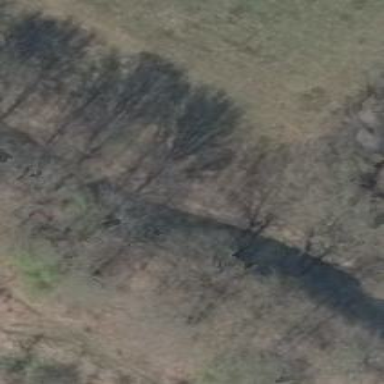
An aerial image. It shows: Row of deciduous broadleaved trees.